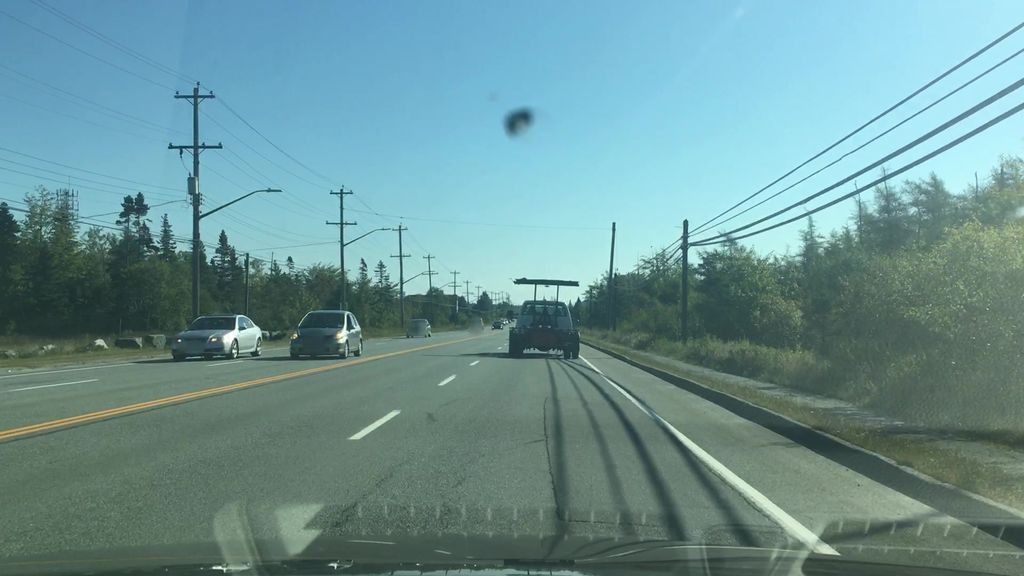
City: halifax